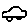
Label: car